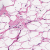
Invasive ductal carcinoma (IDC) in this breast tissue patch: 0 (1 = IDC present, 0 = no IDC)